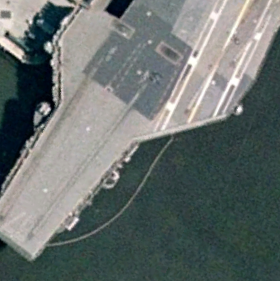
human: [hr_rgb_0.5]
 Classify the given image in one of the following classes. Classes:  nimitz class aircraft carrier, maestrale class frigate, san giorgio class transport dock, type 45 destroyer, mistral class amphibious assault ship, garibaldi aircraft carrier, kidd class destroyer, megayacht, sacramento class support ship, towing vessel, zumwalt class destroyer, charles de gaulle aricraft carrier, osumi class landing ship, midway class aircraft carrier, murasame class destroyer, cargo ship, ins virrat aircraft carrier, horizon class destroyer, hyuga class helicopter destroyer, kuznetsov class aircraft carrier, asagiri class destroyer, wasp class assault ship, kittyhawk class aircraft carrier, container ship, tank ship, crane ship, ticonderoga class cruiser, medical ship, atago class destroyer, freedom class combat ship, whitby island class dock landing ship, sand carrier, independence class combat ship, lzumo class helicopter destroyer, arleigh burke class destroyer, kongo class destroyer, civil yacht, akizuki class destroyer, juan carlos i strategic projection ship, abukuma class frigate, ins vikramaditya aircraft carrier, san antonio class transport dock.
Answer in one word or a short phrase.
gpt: KittyHawk class aircraft carrier